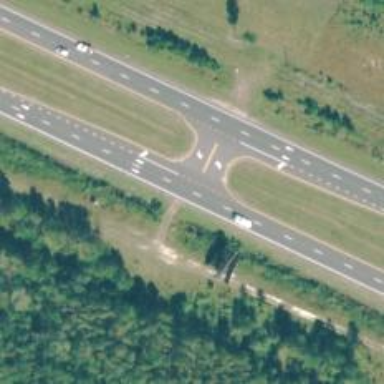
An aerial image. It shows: Trunk highway.